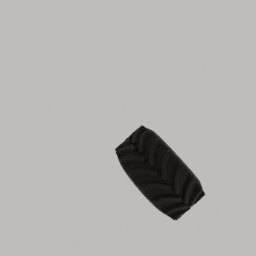
Label: mechanical